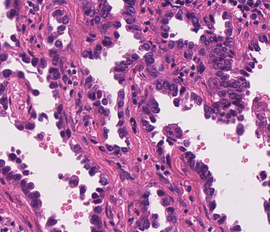
Tumor epithelial tissue: yes
Tumor-associated stroma tissue: yes
Normal tissue: no